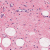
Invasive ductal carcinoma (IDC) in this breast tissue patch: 0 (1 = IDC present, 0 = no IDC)